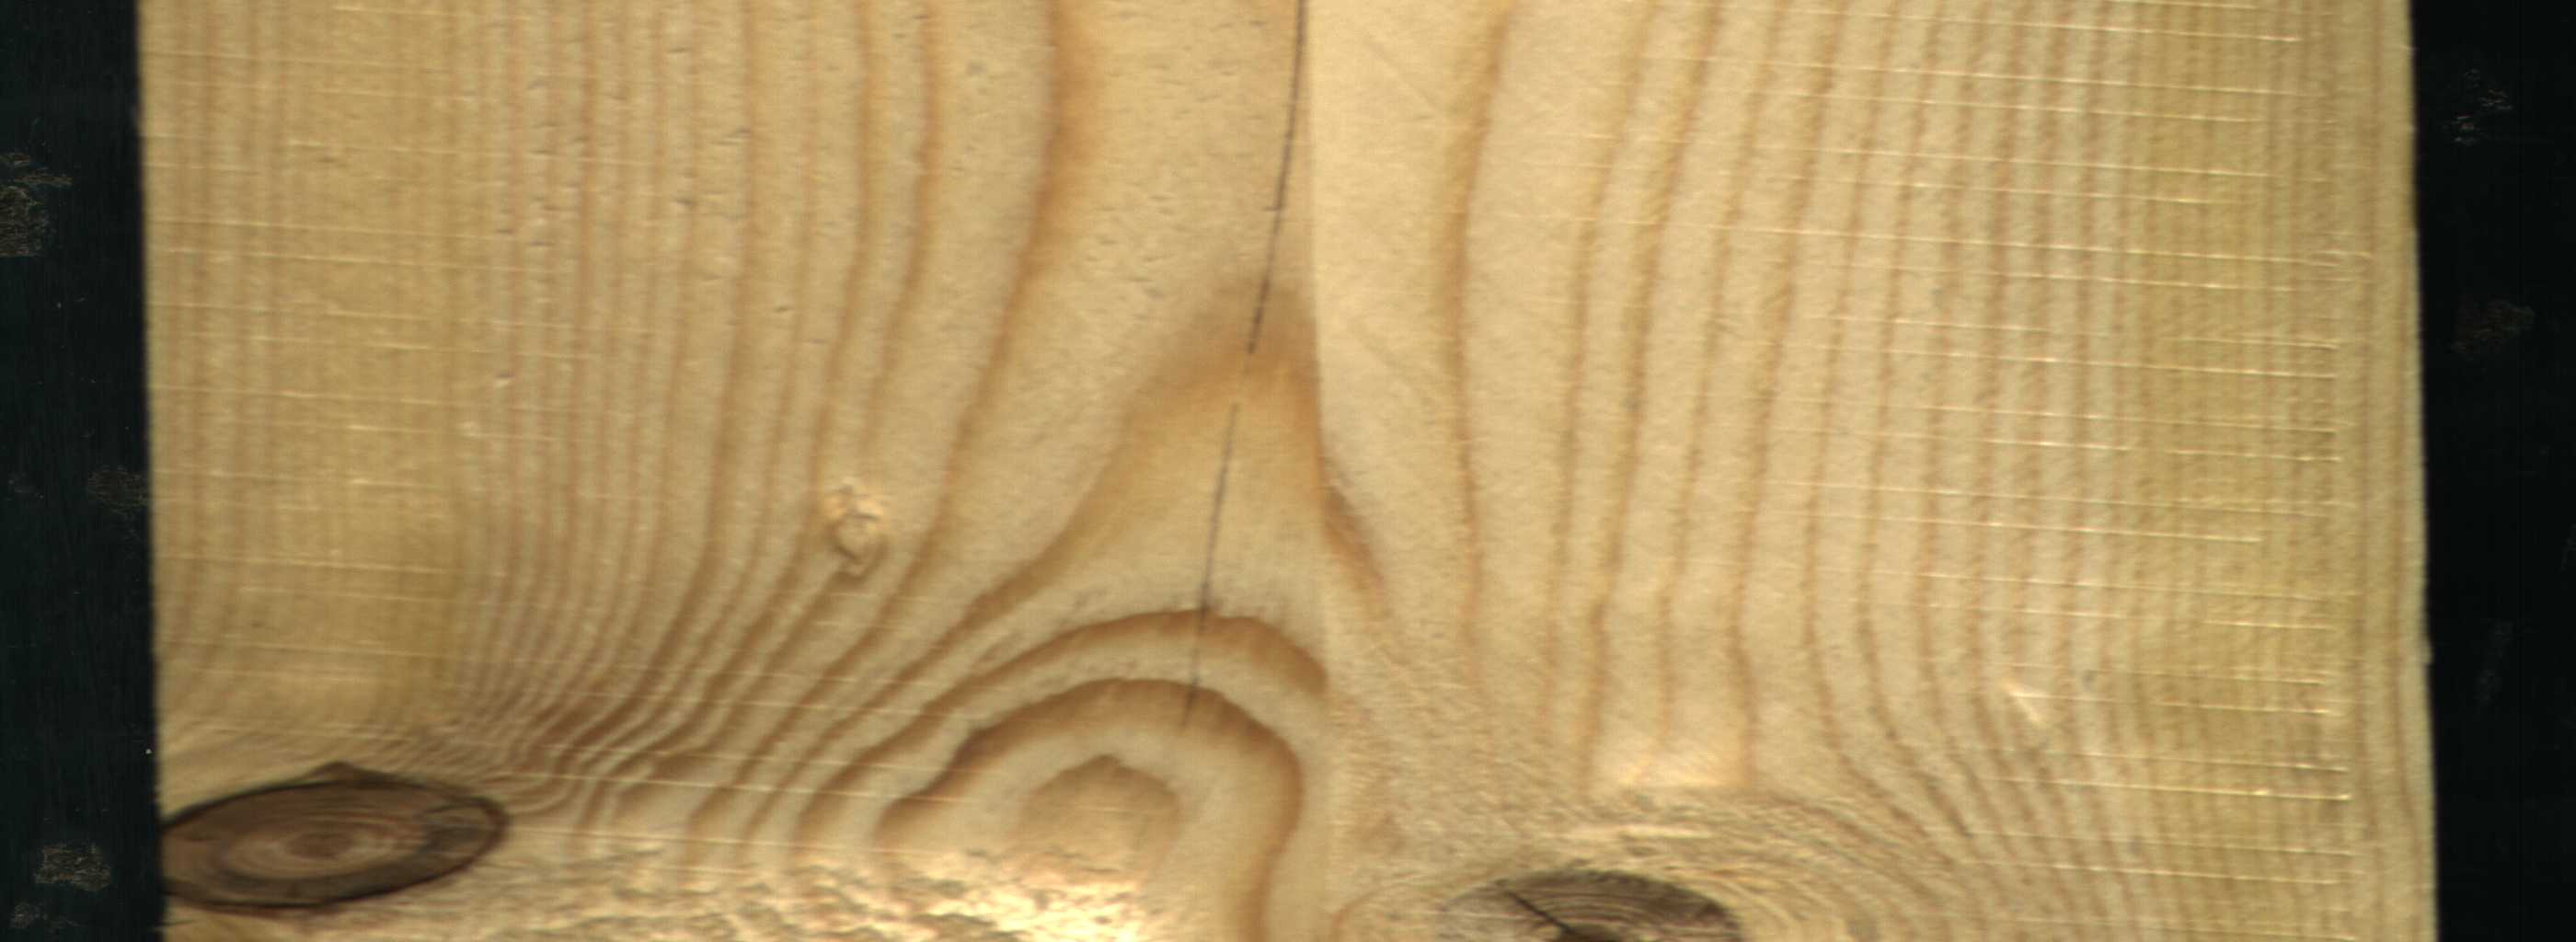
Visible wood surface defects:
Crack
knot_with_crack
Dead_Knot